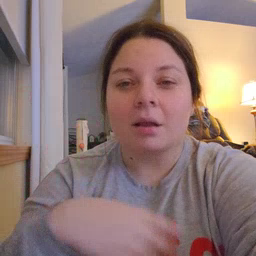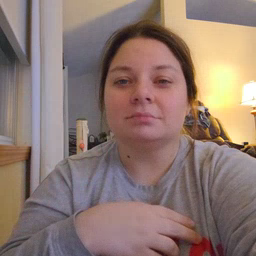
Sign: look